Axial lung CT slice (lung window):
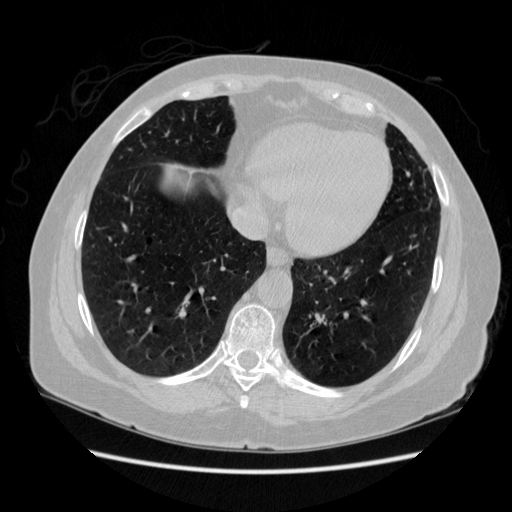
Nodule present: no